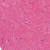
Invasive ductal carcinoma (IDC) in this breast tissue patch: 0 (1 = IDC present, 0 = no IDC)